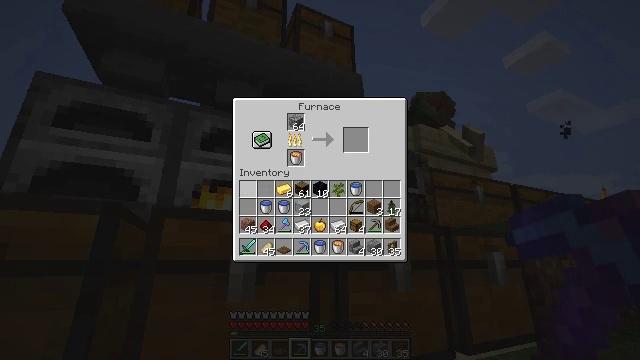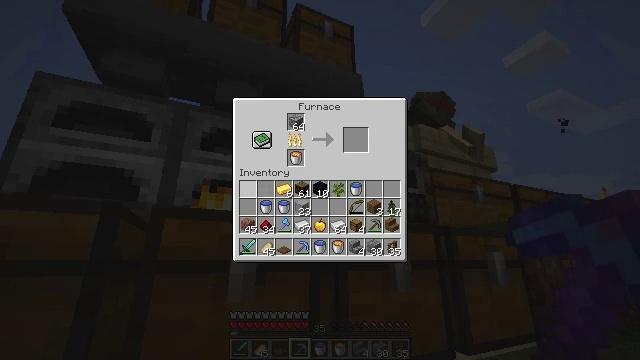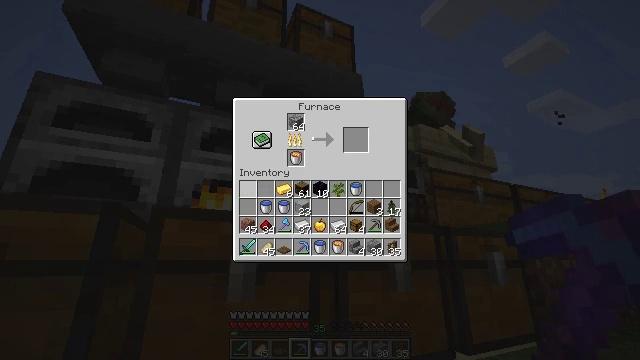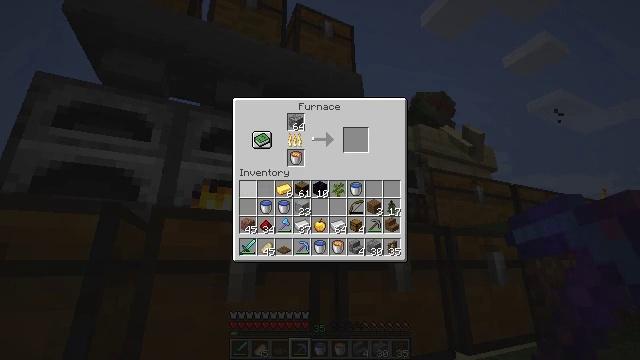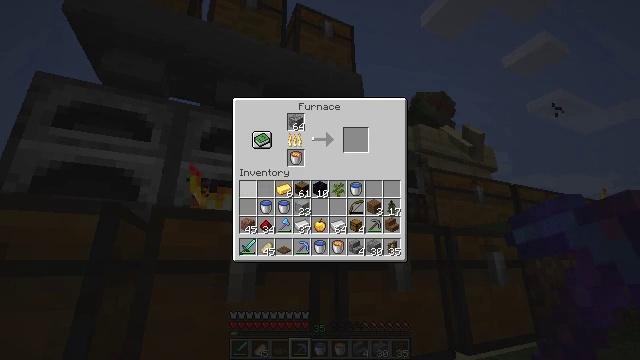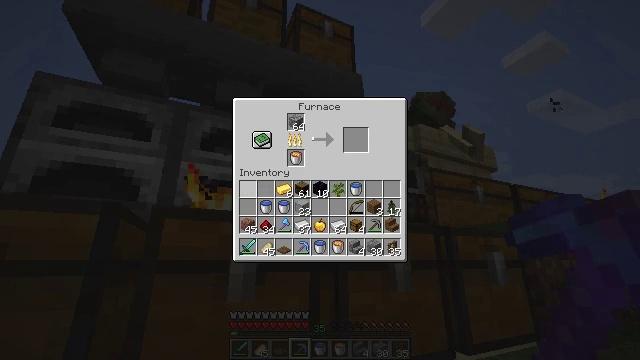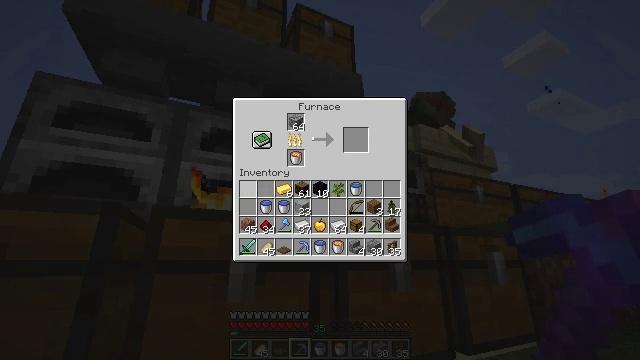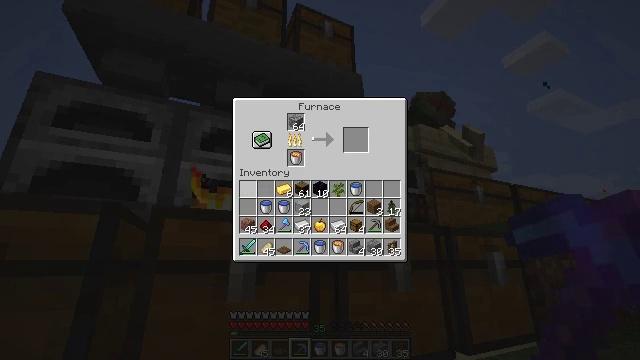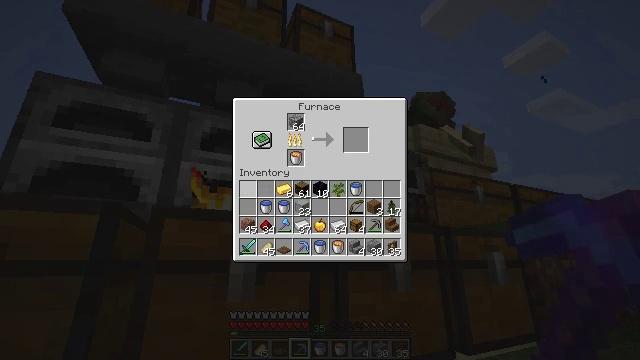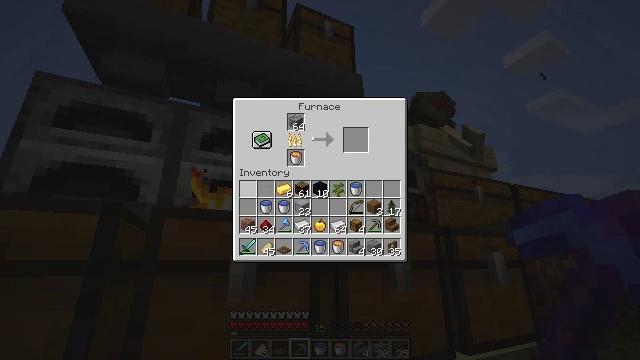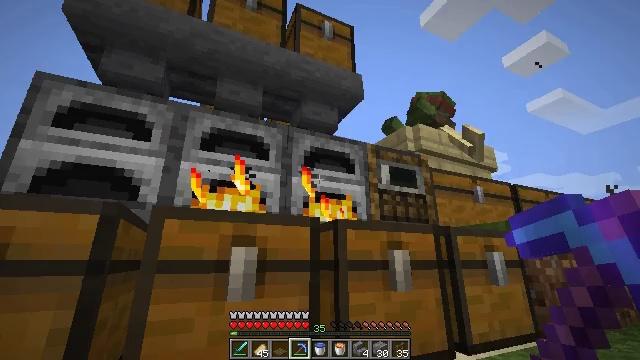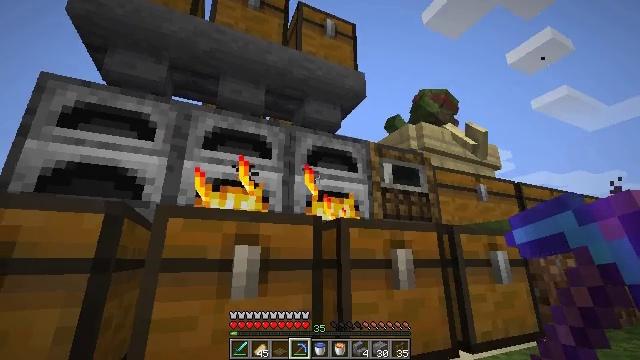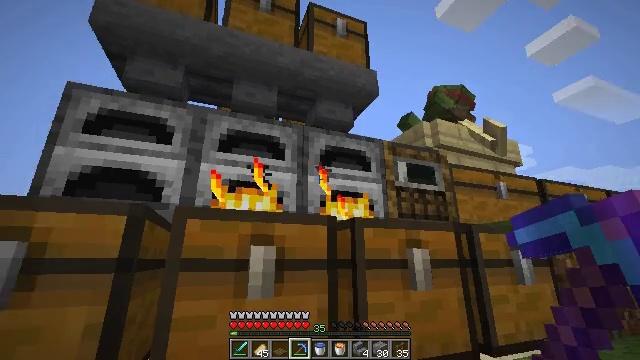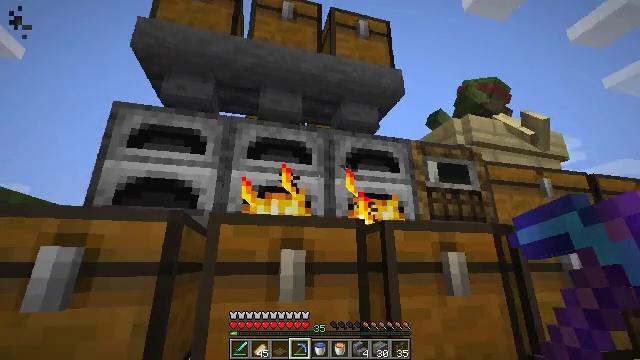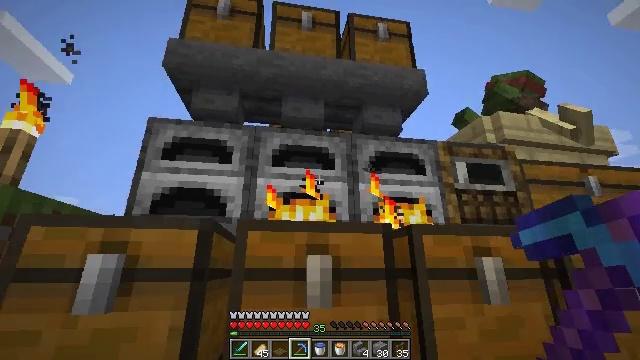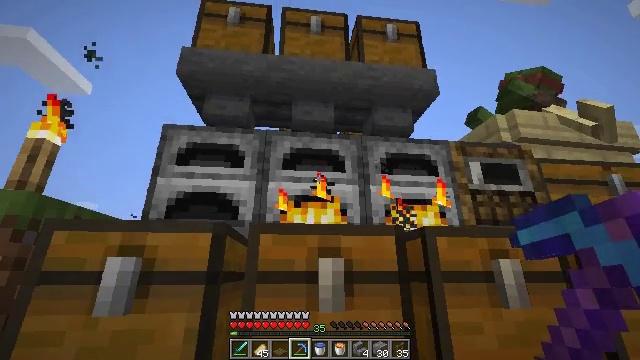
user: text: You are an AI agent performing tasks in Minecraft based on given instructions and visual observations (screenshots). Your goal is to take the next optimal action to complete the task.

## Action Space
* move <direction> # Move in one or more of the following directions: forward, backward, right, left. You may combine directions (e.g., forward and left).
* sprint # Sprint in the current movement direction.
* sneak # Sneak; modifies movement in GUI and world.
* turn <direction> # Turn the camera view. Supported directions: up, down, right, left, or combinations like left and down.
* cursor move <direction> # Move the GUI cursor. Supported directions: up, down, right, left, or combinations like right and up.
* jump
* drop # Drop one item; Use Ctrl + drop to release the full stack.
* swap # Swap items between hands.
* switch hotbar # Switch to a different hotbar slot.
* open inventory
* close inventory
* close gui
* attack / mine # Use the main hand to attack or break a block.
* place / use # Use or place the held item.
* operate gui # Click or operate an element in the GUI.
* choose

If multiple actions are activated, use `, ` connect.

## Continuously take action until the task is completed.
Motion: motion action
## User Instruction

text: Craft flint and steel.
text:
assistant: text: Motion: sneak
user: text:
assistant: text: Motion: sneak
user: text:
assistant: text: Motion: sneak
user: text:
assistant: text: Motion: sneak
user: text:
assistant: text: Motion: sneak
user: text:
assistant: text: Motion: no_op
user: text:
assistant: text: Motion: no_op
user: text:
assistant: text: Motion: no_op
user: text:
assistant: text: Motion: no_op
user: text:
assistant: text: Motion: no_op
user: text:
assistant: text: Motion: close gui
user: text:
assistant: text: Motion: turn left
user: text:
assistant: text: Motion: turn left
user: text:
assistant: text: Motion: turn left and up
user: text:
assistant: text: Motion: turn left
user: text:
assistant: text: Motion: no_op
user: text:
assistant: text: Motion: use / place
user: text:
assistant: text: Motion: use / place
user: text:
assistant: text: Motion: use / place
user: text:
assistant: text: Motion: use / place
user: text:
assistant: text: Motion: no_op
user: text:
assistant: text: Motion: open gui
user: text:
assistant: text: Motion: no_op
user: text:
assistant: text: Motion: no_op
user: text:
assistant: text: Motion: no_op
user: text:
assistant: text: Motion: sneak
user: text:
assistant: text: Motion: sneak, cursor move down
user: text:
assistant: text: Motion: sneak
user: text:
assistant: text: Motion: sneak
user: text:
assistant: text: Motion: sneak